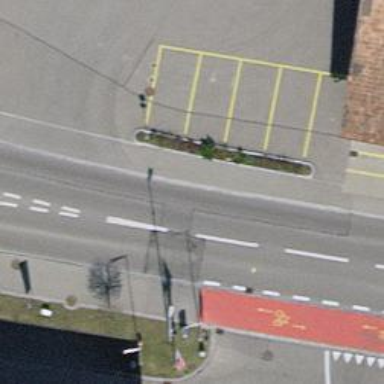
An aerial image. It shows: Public transport stop position.